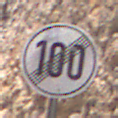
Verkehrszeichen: EndeGeschwindigkeit100
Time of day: Midday
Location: Outdoor (Urban)
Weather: PartlyCloudy
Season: NotSpecified
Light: Natural